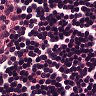
Metastatic tissue present: no